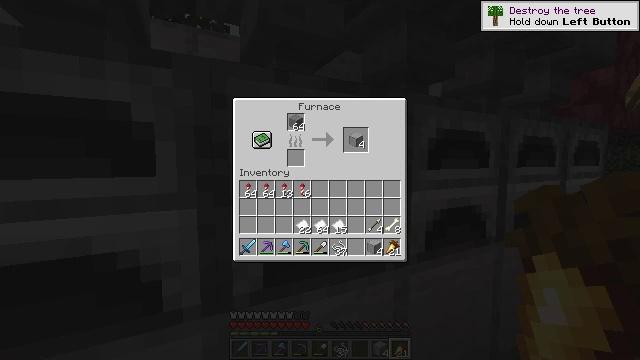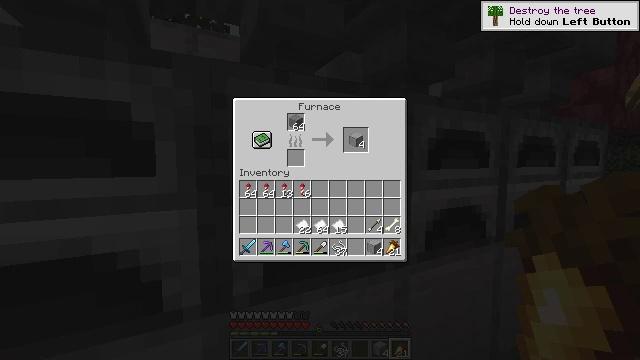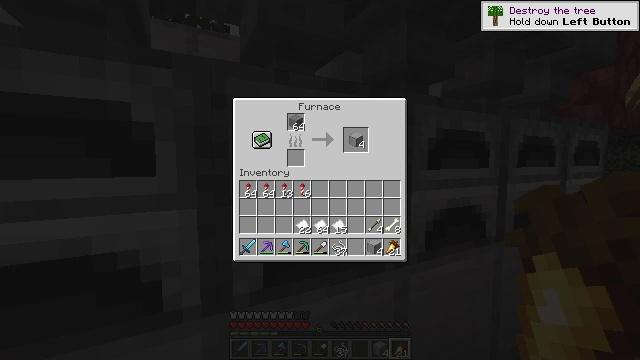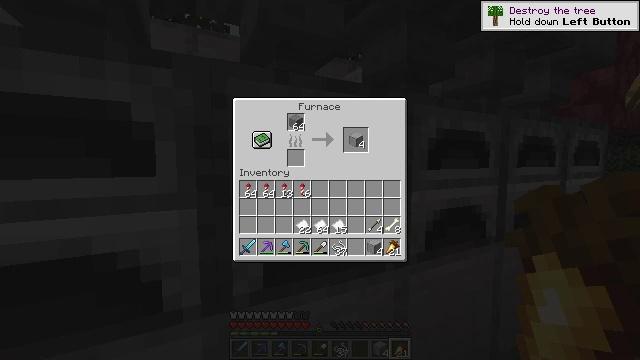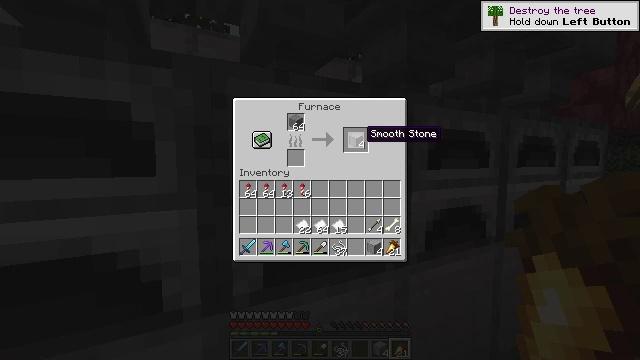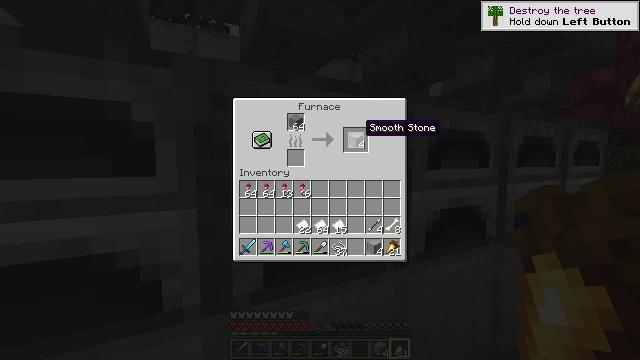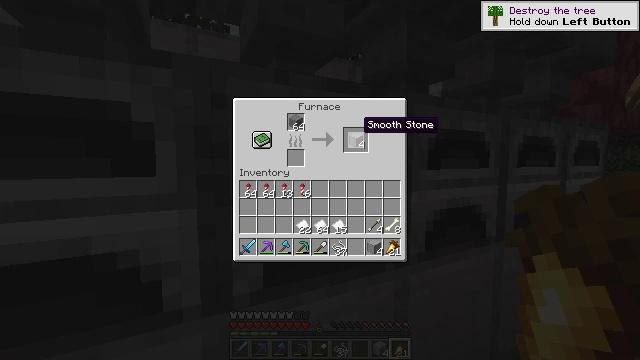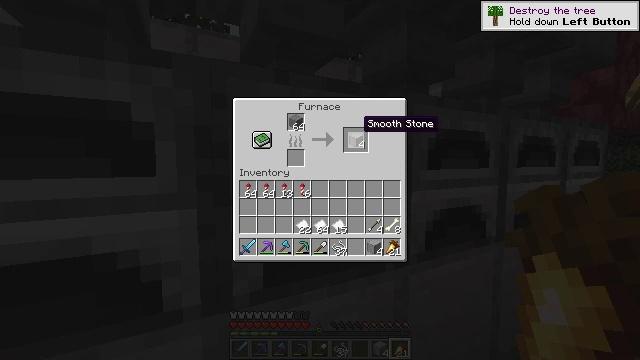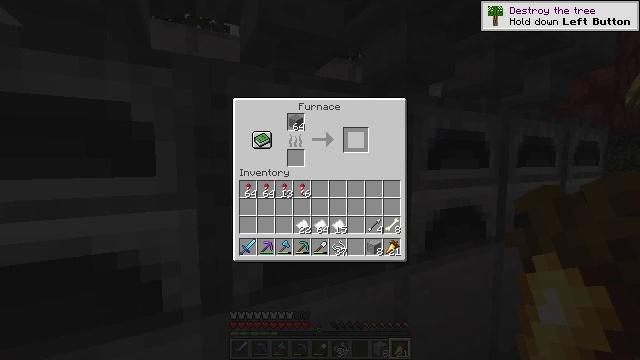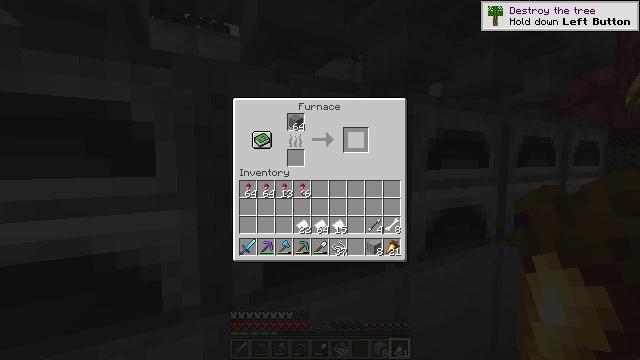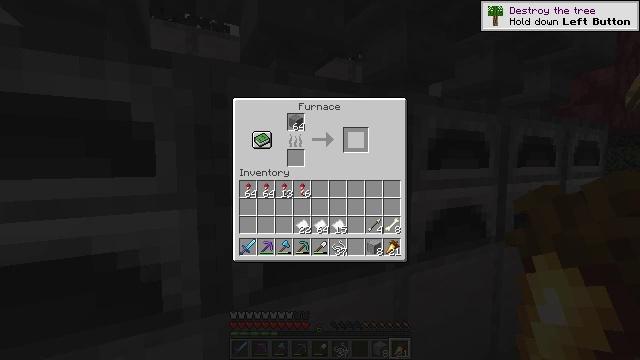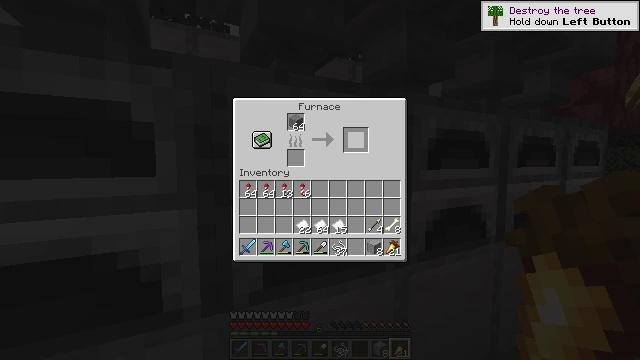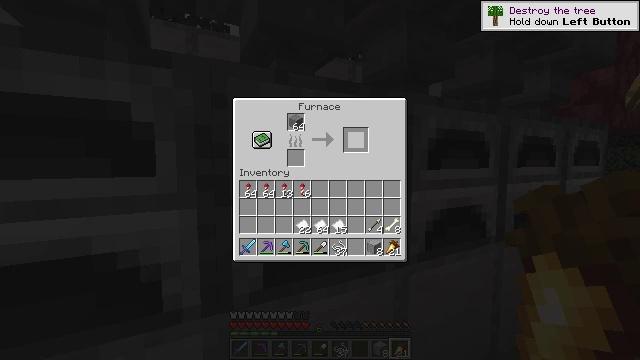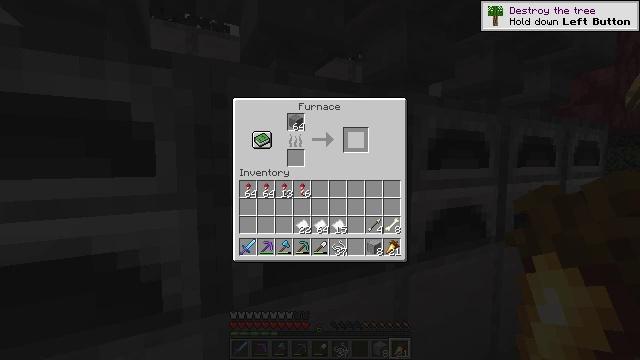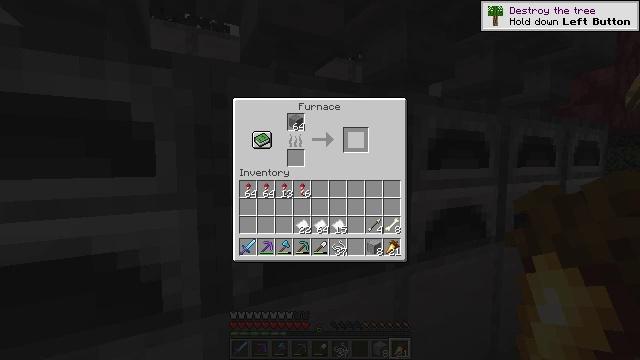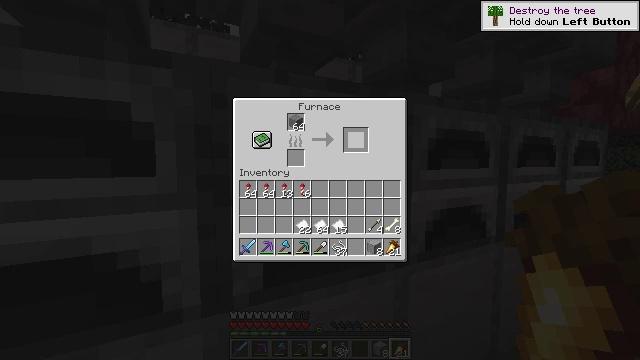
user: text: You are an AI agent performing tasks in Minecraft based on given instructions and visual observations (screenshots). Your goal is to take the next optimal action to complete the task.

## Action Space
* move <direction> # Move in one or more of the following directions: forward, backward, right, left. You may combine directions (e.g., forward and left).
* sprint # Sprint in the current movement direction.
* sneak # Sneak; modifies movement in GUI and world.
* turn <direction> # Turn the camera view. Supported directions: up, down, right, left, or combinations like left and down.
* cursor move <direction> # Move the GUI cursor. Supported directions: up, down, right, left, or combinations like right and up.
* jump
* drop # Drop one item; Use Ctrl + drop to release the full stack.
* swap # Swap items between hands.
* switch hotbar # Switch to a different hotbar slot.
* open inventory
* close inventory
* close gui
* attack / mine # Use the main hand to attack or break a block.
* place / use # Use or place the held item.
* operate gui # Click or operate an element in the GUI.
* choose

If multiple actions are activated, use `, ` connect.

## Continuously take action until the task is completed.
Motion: motion action
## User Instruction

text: Craft smooth stone in the furnace.
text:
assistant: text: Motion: turn right
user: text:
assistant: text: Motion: turn right and up
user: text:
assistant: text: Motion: sneak, turn up
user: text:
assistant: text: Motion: sneak, turn up
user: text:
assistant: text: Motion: sneak
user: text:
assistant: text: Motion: sneak
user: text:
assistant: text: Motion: sneak
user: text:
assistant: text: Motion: sneak, attack / mine
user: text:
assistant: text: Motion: sneak, attack / mine
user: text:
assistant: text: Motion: sneak
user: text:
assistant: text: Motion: sneak
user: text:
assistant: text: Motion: sneak
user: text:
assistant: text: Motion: sneak
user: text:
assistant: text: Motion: sneak
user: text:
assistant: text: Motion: sneak
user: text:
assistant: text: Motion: sneak
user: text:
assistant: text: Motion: sneak
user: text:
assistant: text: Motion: sneak
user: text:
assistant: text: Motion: no_op
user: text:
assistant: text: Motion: no_op
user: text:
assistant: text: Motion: no_op
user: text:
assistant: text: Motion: no_op
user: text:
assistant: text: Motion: no_op
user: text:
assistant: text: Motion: no_op
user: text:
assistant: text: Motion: no_op
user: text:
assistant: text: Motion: no_op
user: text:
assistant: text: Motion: no_op
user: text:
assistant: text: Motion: no_op
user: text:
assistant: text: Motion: no_op
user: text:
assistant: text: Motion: turn right